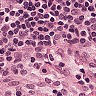
Metastatic tissue present: no